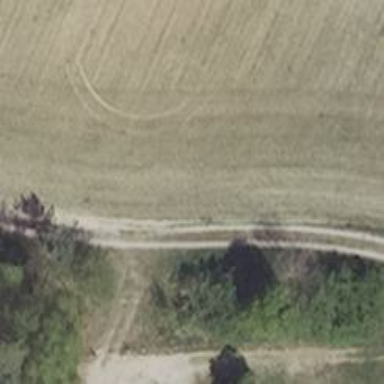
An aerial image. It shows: Dirt track road with grade 4 tracktype.